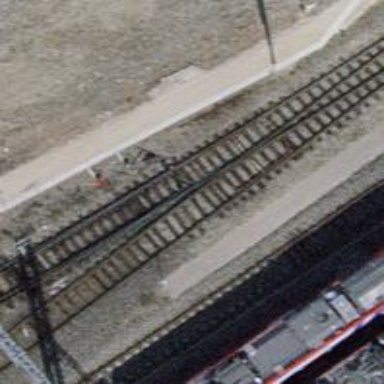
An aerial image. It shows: Railway track with contact line for electrification.